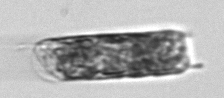
Label: Hemiaulus